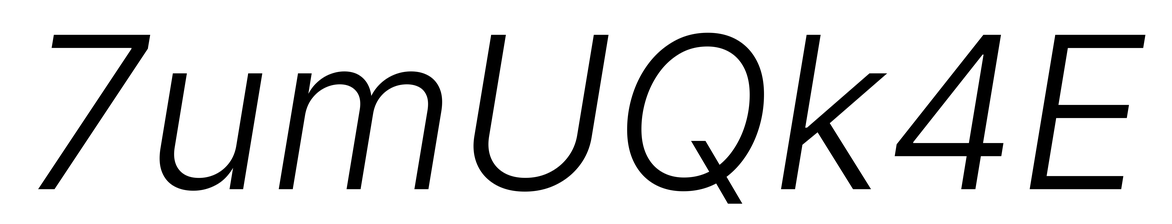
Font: Inter-Italic_Light_Italic